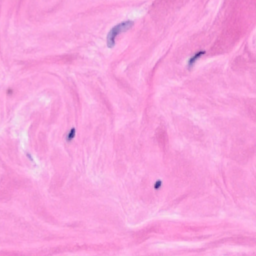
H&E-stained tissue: Breast